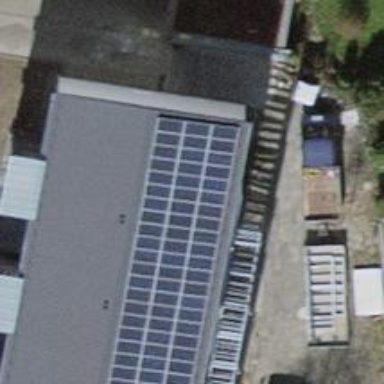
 consisting of solar photovoltaic panels."